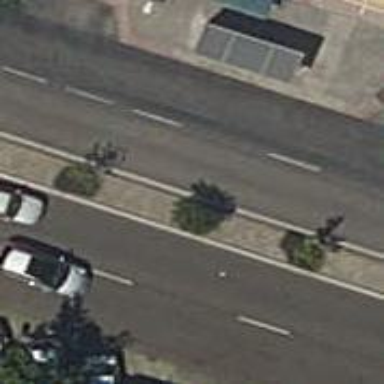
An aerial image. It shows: Tertiary road with asphalt surface. Parking is available on the right side of the road in parallel street-side configuration.